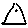
Label: triangle